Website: crate-barrel
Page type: cart
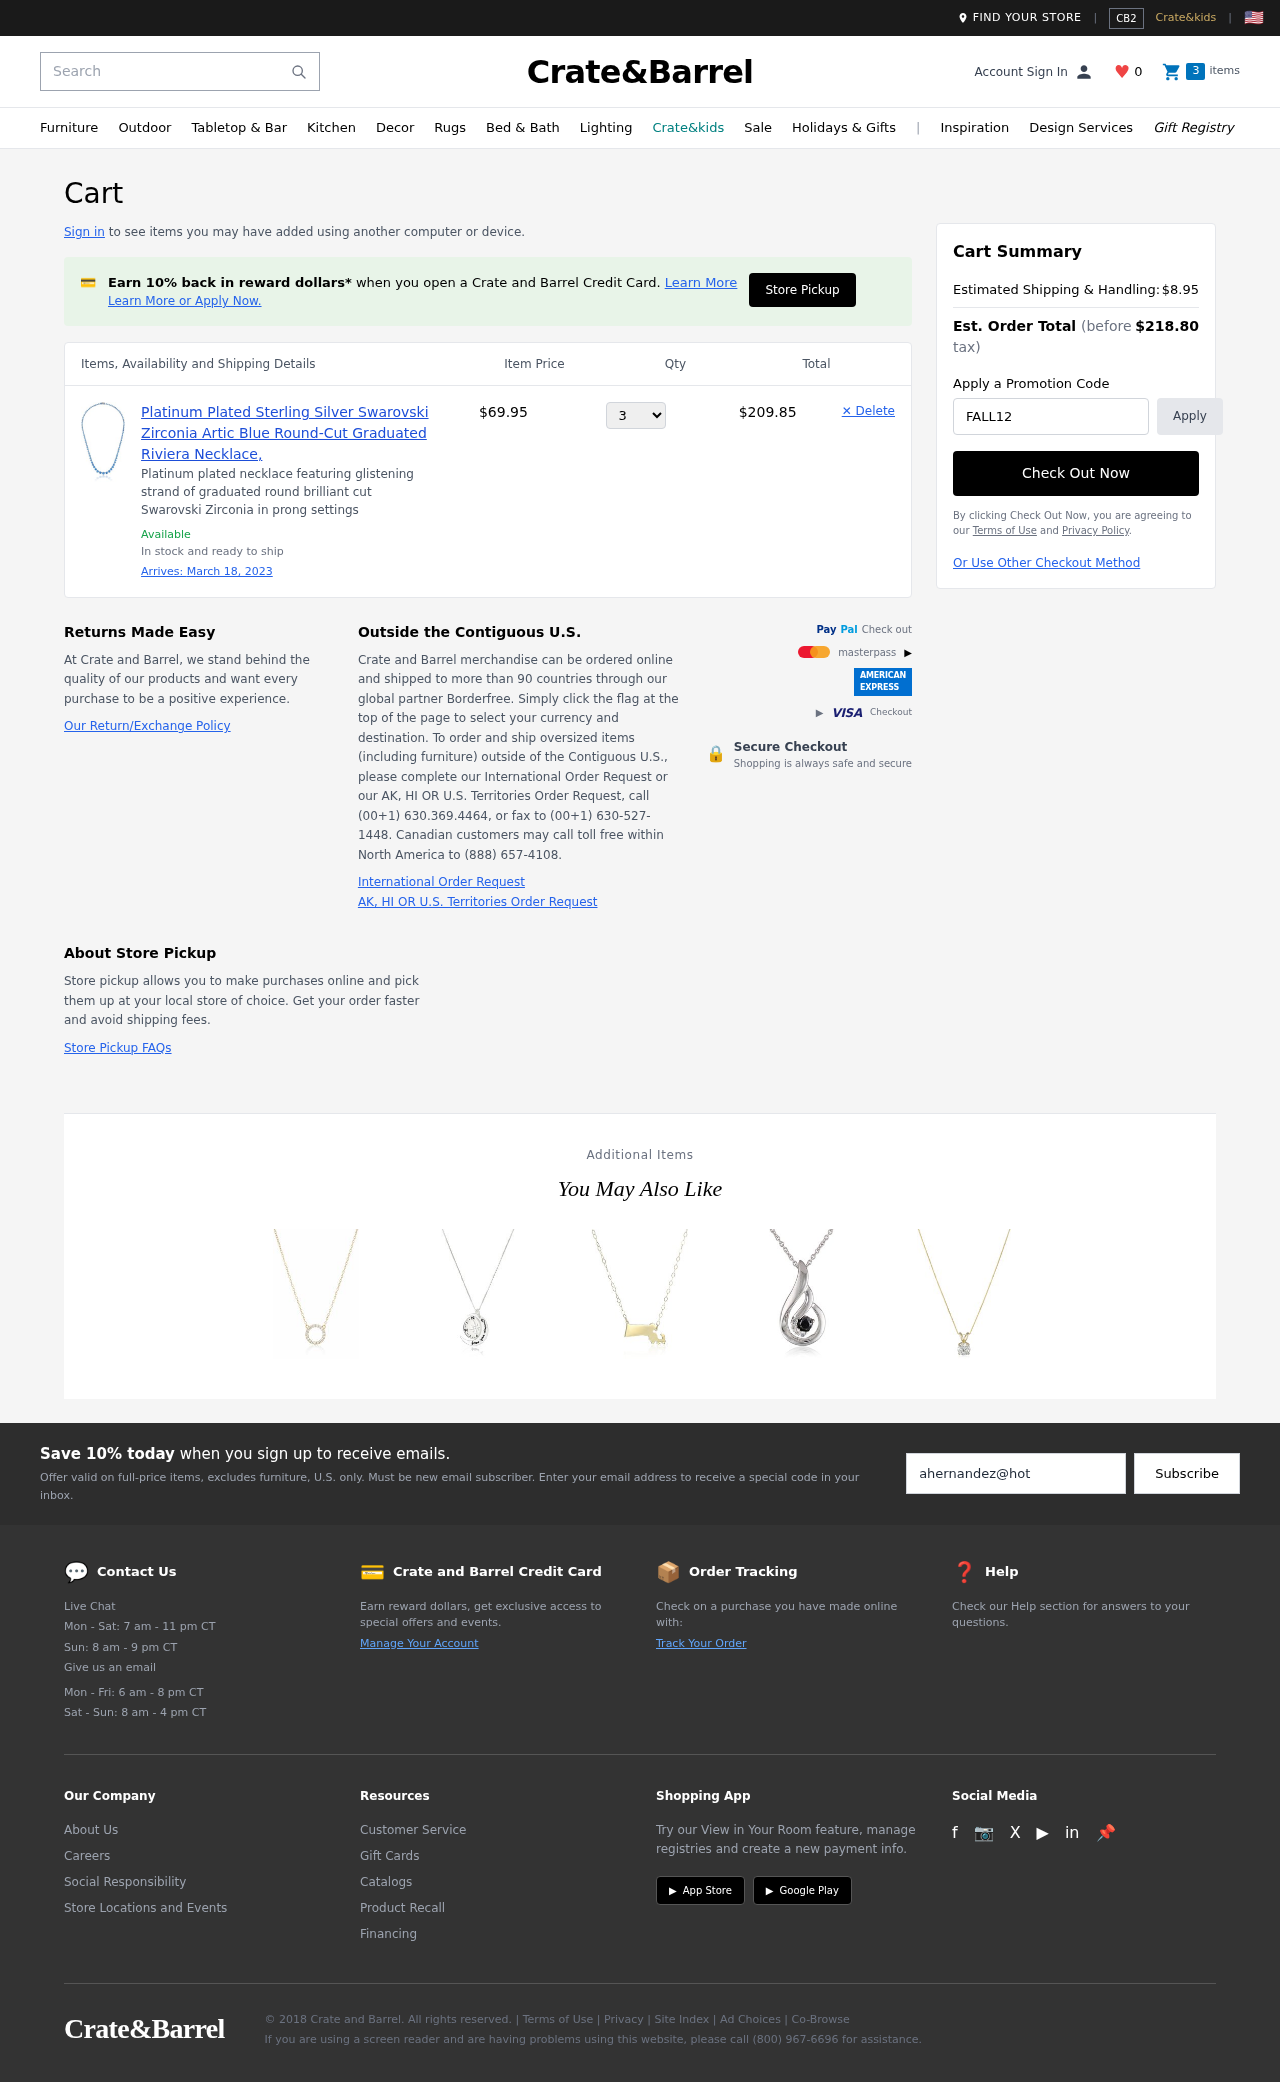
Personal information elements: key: PII_PROMO_CODE
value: FALL12
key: PII_EMAIL
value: ahernandez@hotmail.com
Product elements: key: PRODUCT1_DESC
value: Platinum plated necklace featuring glistening strand of graduated round brilliant cut Swarovski Zirconia in prong settings
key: PRODUCT1_NAME
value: Platinum Plated Sterling Silver Swarovski Zirconia Artic Blue Round-Cut Graduated Riviera Necklace,
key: PRODUCT1_PRICE
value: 69.95
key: PRODUCT1_QUANTITY
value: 3
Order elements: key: ORDER_DELIVERY_DATE
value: March 18, 2023
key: ORDER_SUBTOTAL
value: $209.85
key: ORDER_SHIPPING_COST
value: $8.95
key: ORDER_TOTAL
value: $218.80